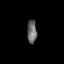
Tissue: prostate
Cell type: T cells
Senescence score: 0.3351
Nuclear area (px): 219
Mean DAPI intensity: 105.557